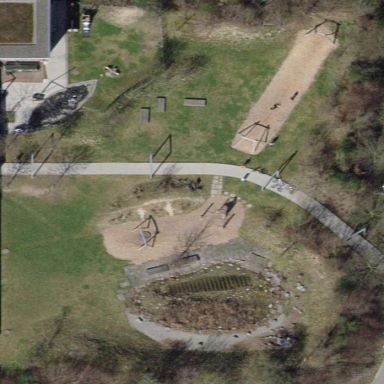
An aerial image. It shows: Park.